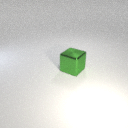
large green metal cube